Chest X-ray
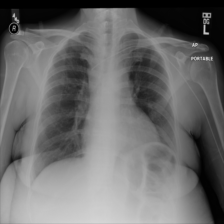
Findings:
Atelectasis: negative
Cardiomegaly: negative
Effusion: negative
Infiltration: negative
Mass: negative
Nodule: negative
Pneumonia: negative
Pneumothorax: negative
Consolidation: negative
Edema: negative
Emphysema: negative
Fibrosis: negative
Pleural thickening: negative
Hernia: negative